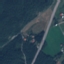
Label: Highway